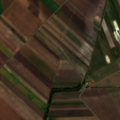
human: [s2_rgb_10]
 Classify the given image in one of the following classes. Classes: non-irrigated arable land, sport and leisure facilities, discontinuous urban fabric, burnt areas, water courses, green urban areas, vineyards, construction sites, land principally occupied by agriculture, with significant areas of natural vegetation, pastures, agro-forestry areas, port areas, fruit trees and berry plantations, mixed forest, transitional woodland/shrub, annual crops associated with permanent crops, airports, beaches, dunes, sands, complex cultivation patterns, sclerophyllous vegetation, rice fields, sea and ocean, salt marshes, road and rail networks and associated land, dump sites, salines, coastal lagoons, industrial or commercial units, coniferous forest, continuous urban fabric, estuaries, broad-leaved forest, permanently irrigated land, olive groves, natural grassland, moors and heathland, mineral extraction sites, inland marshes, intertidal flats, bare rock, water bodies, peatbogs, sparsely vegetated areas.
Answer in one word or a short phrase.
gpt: sport and leisure facilities, non-irrigated arable land, land principally occupied by agriculture, with significant areas of natural vegetation